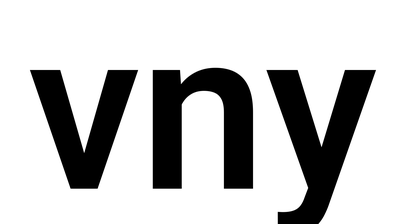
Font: Roboto_SemiBold